Question: I have this code that I'm using to play an MP3:
'''
<p>Current Recording<br><br>
<audio controls='controls'><source src='".$rec_url."' type='audio/mp3' />
<a href='".$rec_url."'>Click to Download the Current Recording</a>
</audio></p>
'''
I can see the Audio player in Chrome, and I can download the link in IE8. My problem is I just see a black box with an X in it on Firefox. I don't need to play it in this player in Firefox, I am aware that Firefox doesn't support the playing of MP3s.
But how do I get the link to show up?
Thanks!
UPDATE: This is what I see

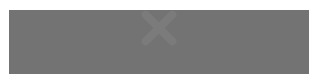
Answer: I checked the error.code property of the element and then removed the entire tag and replaced it with a link if it had a value of 4.